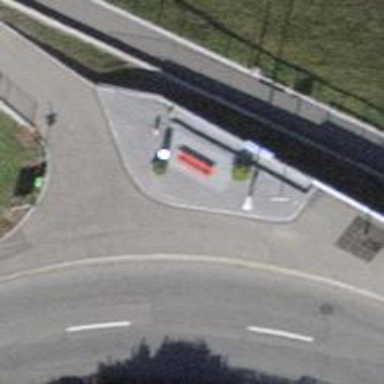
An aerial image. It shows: Red bench.